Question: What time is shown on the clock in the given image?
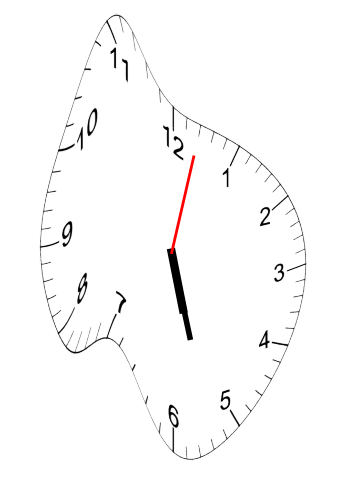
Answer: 05:27:02